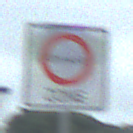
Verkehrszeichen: BeginnUmweltzone
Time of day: Midday
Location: Outdoor (Suburban)
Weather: Overcast
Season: NotSpecified
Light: Natural